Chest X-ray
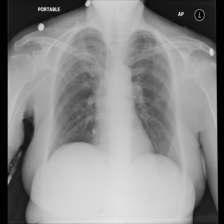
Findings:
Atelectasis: negative
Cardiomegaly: negative
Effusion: negative
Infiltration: negative
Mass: negative
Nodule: negative
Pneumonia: negative
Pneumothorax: negative
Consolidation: negative
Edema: negative
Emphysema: negative
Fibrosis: negative
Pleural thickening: negative
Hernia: negative